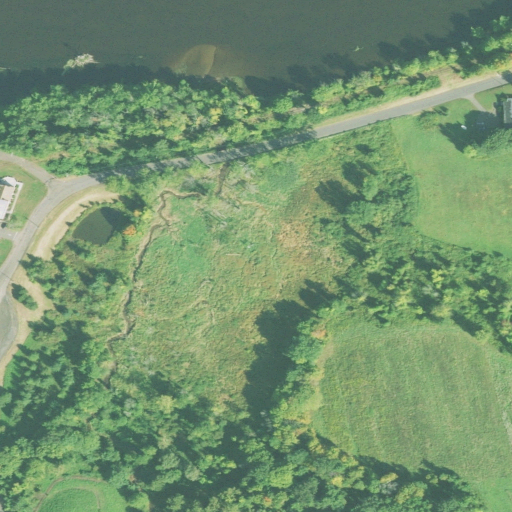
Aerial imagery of bar in Connecticut named Mouse Island Bar containing woody wetlands, open water, deciduous forest, mixed forest, low intensity development, open development, medium intensity development, pasture, and herbaceous wetlands